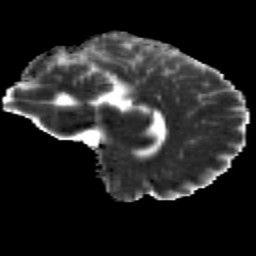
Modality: MD
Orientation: sagittal
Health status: healthy
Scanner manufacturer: siemens
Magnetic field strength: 3 T
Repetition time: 12 s
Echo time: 0.092 s